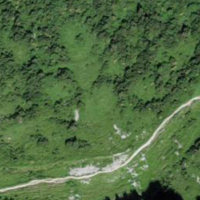
EUNIS habitat code: 32
Species observed at this site:
Saxifraga aizoides
Lilium bulbiferum
Angelica sylvestris